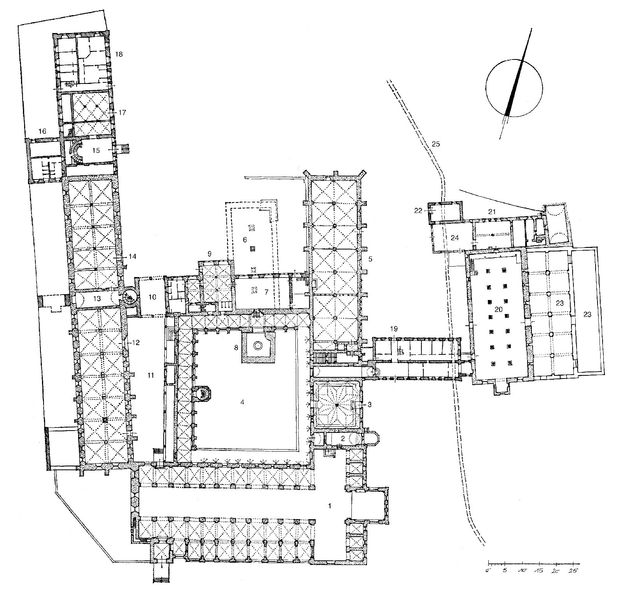
Titel: St. Maria in Eberbach im Taunus, ehemaliges Zisterzienserkloster
Standort: Eberbach (EU - D - H - Taunus)
Schlagwörter: pfeiler, schwarz, skizze, säulen, weiss, zeichnung, zimmer, anlage, gebäude, schloss, weg, architektur, bach, kirche, kreis, garten, türen, linien, hof, zahlen, ziffern, innenhof, gewölbe, kloster, rechteck, palast, schwarzweiß, räume, entwurf, kathedrale, mittelschiff, rosette, seitenschiff, mauern, residenz, plan, windhose, abtei, nummern, grundriss, kreuzgang, massstab, bauplan, architekt, masstab, ausrichtung, säle, himmelsrichtung, windrose, nordpfeil, refektorium